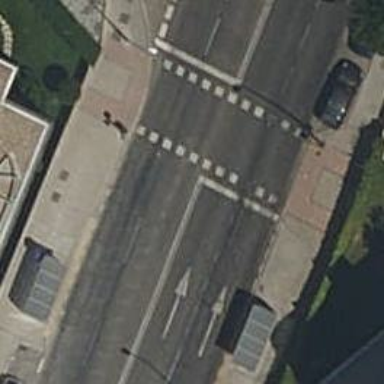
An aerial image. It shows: Road crossing with traffic signals.